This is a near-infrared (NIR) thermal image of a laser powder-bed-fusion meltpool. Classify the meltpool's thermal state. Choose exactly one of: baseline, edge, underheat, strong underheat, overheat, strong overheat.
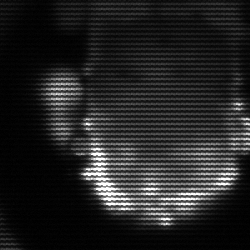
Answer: baseline